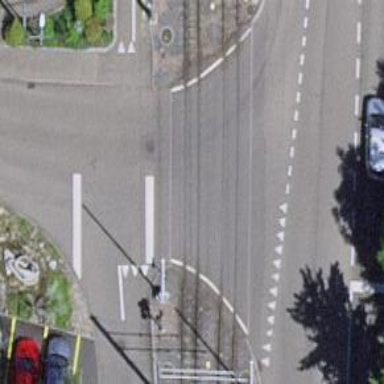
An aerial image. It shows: Level crossing on the railway with lights and double half barrier.